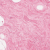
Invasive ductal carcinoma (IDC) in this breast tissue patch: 0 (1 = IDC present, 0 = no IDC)